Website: lowes
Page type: newsletter-management
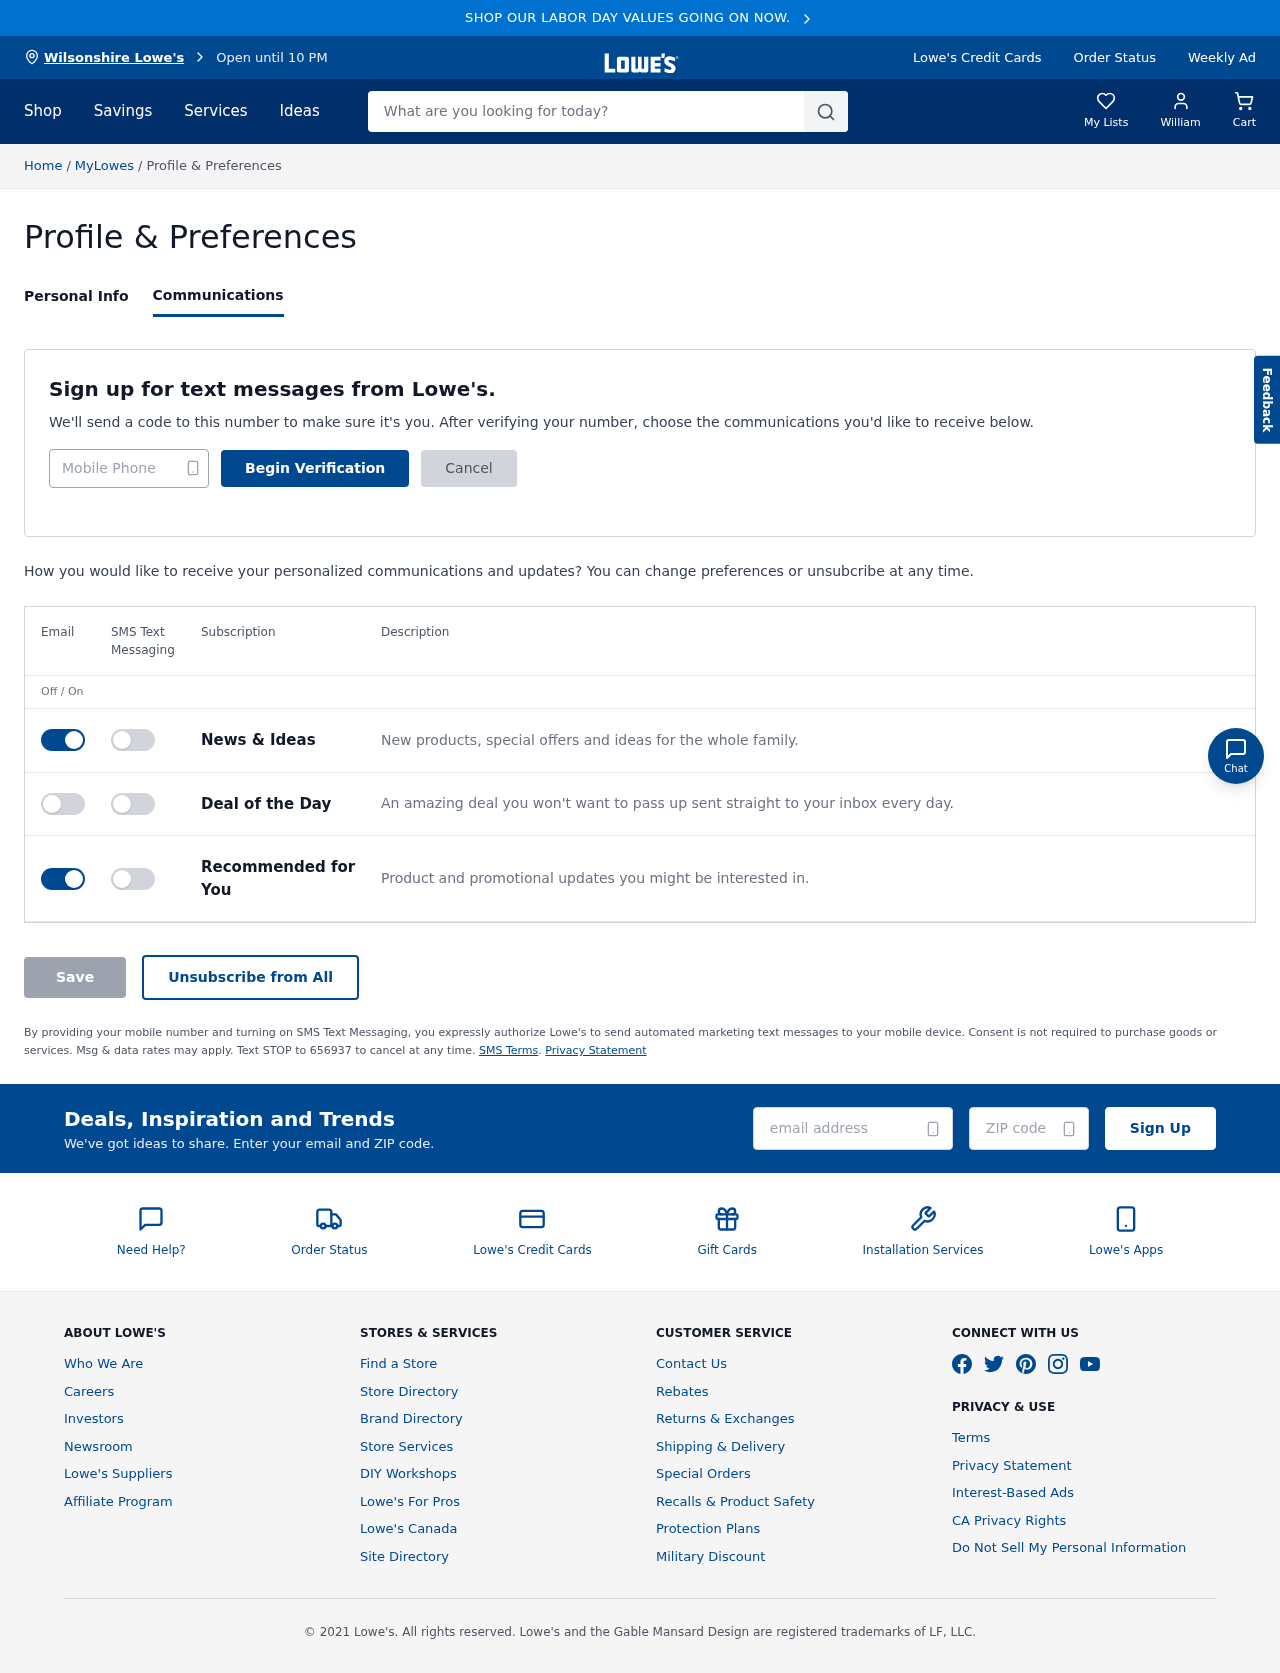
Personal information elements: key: PII_CITY
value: Wilsonshire Lowe's
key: PII_EMAIL
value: wlittle@gmail.com
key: PII_FIRSTNAME
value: William
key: PII_PHONE
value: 2692347198
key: PII_POSTCODE
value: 90064
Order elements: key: ORDER_NUM_ITEMS
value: Cart
Search elements: key: HEADER_SEARCH
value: What are you looking for today?